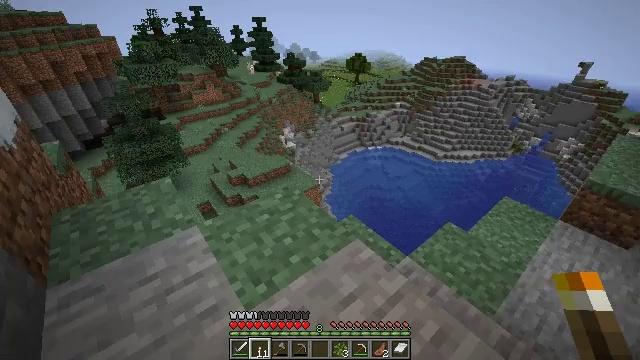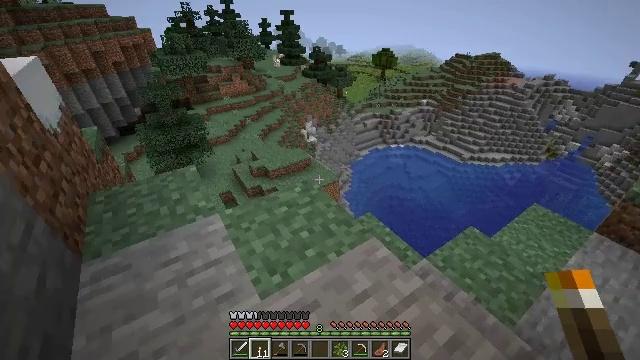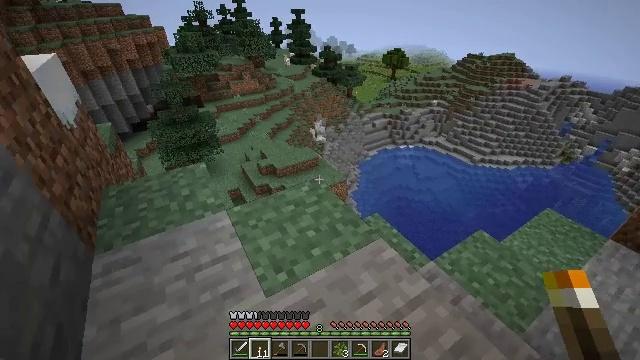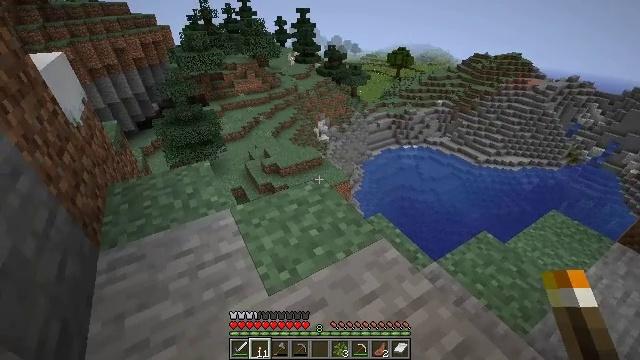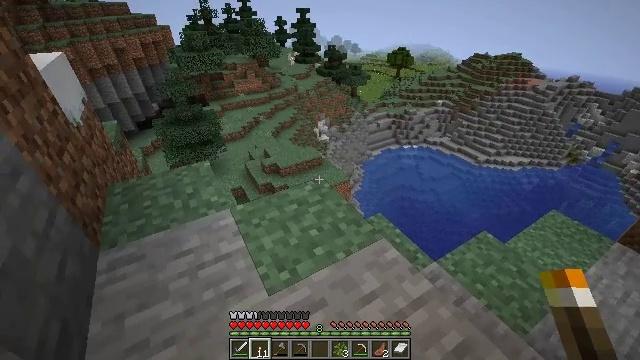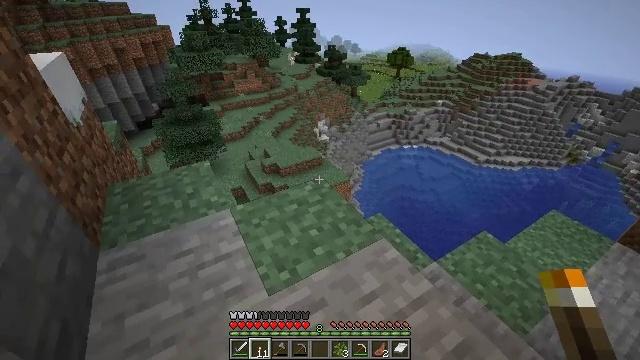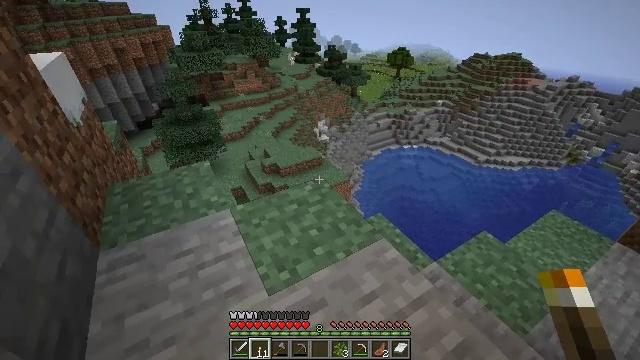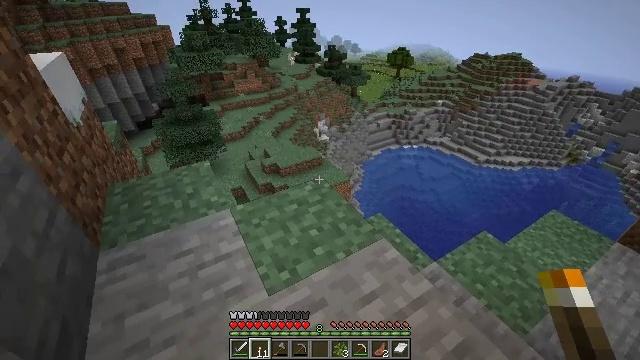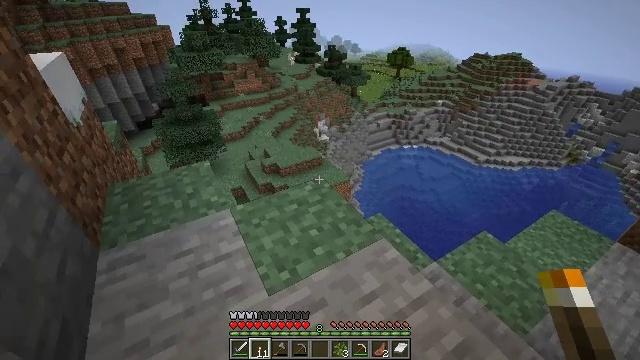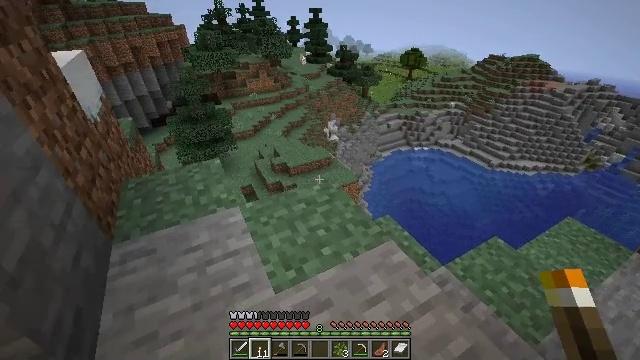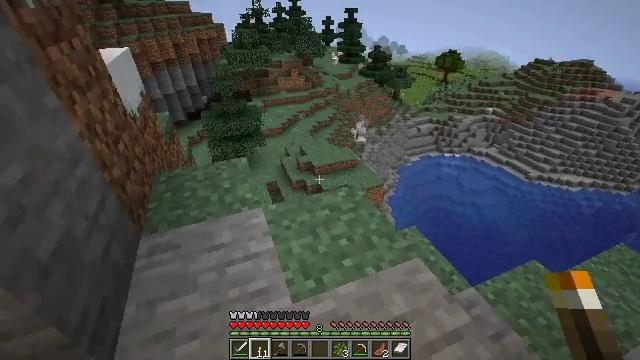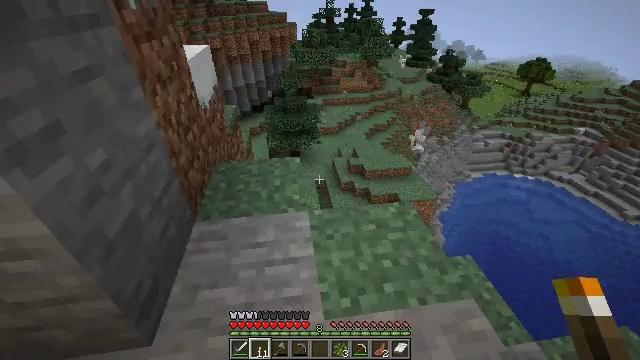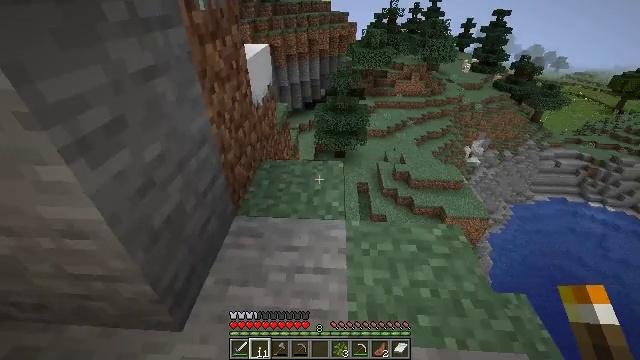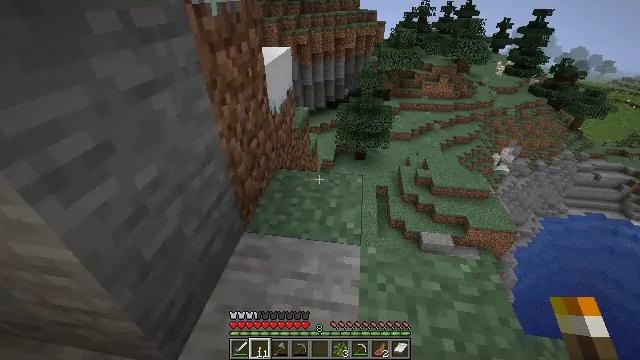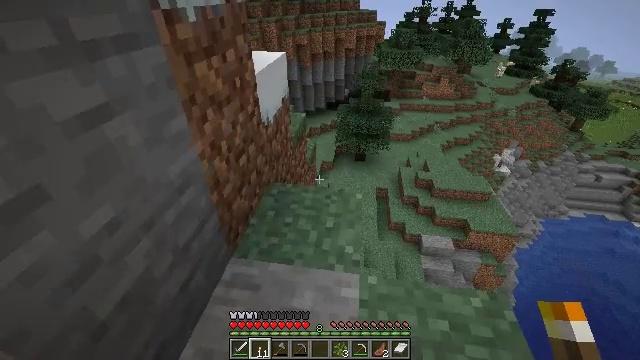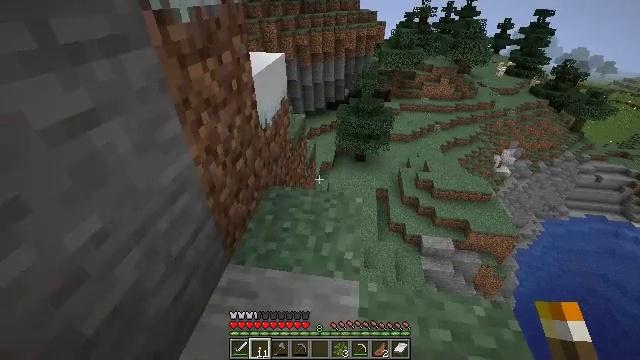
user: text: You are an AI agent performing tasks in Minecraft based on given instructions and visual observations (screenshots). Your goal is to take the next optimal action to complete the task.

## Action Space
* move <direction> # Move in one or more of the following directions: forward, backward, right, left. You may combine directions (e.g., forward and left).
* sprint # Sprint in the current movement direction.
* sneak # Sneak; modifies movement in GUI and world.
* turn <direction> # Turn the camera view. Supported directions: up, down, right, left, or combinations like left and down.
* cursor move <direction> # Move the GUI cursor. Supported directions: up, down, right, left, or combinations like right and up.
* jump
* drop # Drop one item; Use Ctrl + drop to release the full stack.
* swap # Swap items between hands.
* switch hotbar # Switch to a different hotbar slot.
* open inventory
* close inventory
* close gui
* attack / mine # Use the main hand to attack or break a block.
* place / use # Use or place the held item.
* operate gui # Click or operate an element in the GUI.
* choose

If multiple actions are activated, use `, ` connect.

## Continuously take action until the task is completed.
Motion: motion action
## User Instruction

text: Break the ice to collect it.
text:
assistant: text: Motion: turn left and down
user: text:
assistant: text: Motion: turn left
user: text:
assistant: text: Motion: no_op
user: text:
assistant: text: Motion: no_op
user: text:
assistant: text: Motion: no_op
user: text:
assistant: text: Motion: no_op
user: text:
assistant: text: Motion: no_op
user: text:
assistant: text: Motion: no_op
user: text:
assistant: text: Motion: turn left
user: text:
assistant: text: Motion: move forward, turn left
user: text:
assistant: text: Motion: move forward, turn left
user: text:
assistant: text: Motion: move forward, turn left
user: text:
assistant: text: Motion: move forward, turn left
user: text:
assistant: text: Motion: move forward
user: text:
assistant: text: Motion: move forward
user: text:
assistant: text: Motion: move forward
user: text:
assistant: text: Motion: move forward
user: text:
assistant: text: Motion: move forward
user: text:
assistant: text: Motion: move forward
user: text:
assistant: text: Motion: move forward
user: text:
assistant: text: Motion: move forward, turn left
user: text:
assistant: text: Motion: move forward, turn left
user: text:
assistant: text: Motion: move forward, turn left
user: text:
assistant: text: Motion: turn left
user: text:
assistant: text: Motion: turn left
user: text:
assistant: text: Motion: turn left
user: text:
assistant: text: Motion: turn left
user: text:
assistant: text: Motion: turn left
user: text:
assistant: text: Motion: turn left
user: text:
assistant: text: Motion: turn left